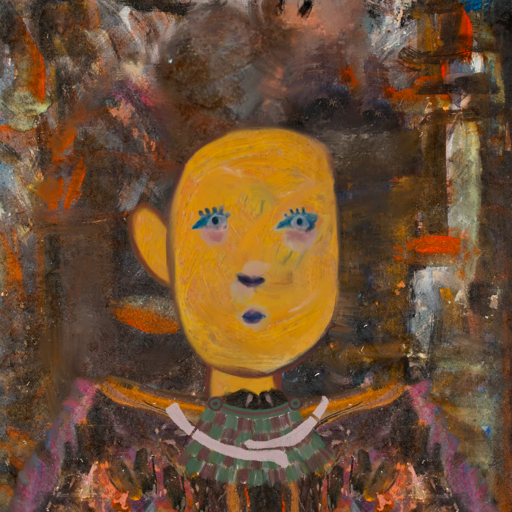
Background: GypsyQueen, Head And Neck Front: After_Raid, Face Front: Hill_Girl, Bust: Gypsy_Queen, Hair Front: Blank, Head Accessory: Blank, Second Necklace: After_Raid, Necklace: Hypocrite_2, Baby: Blank